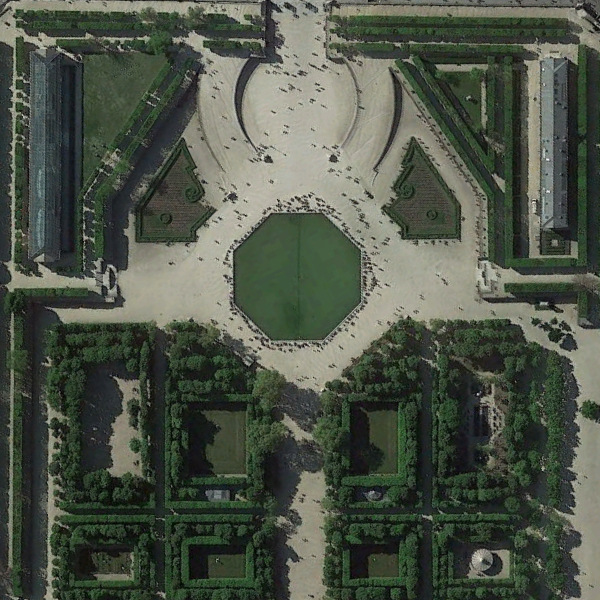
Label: Square